Interaction volume radius: 5 \u00c5
Interaction volume height: 10 \u00c5
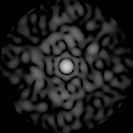
Disorder parameter: 0.8072